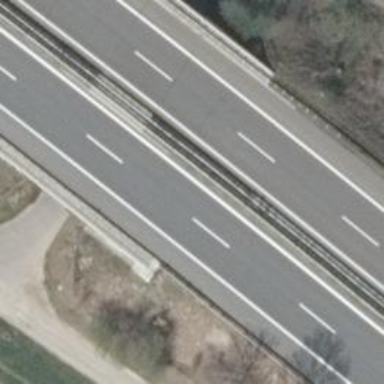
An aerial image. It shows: Motorway bridge with asphalt surface.